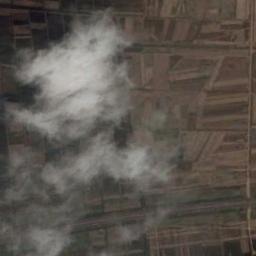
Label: cloud